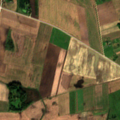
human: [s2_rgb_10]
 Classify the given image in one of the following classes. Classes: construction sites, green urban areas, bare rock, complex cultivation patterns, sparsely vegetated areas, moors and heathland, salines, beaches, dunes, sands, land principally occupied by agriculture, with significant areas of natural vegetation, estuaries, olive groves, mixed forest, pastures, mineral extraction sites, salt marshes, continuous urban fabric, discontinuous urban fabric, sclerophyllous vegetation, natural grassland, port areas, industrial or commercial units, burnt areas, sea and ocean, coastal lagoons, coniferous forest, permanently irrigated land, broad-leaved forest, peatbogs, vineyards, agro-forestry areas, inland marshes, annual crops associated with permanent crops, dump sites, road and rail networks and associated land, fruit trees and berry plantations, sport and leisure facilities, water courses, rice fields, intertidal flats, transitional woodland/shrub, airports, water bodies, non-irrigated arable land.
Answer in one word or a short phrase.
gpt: non-irrigated arable land, pastures, complex cultivation patterns